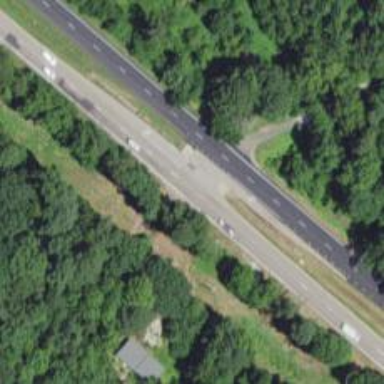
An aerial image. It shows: Trunk link highway with asphalt surface.